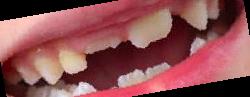
Condition: hypodontia